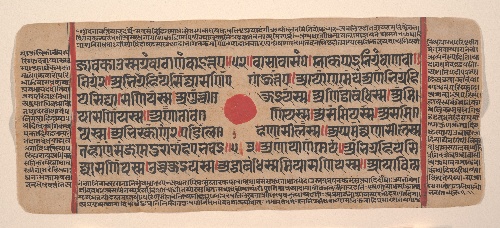
Date: 15th century
Object type: Folio
Classification: Paintings
Medium: Ink, opaque watercolor, and gold on paper
Culture: India (Gujarat)
Dimensions: 4 3/8 x 10 5/8 in. (11.1 x 27 cm)
Department: Asian Art
Credit line: Rogers Fund, 1955
Accession year: 1955
Repository: Metropolitan Museum of Art, New York, NY